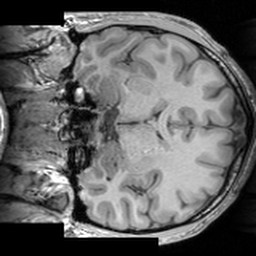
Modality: T1w
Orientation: coronal
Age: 22
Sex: male
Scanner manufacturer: siemens
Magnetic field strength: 3 T
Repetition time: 1.63 s
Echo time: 0.00311 s